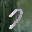
Label: 7